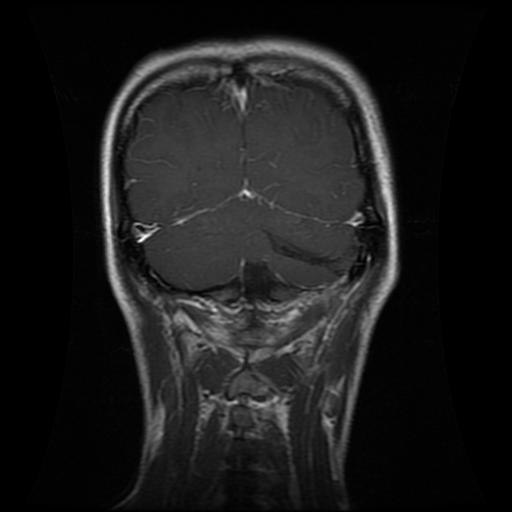
Label: glioma